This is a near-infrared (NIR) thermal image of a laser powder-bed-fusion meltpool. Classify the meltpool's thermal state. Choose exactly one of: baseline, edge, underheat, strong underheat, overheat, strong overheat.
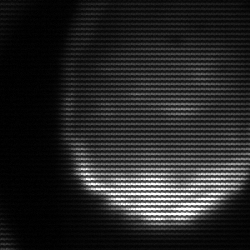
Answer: edge